Interaction volume radius: 10 \u00c5
Interaction volume height: 15 \u00c5
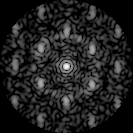
Disorder parameter: 0.5966